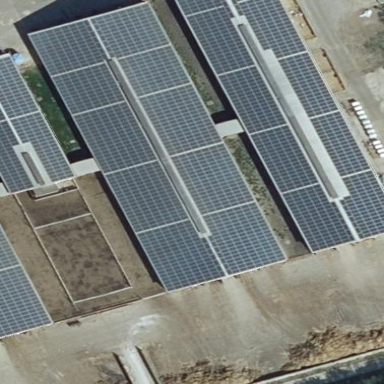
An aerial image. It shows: Building featuring small installation solar photovoltaic panel for electricity generation.